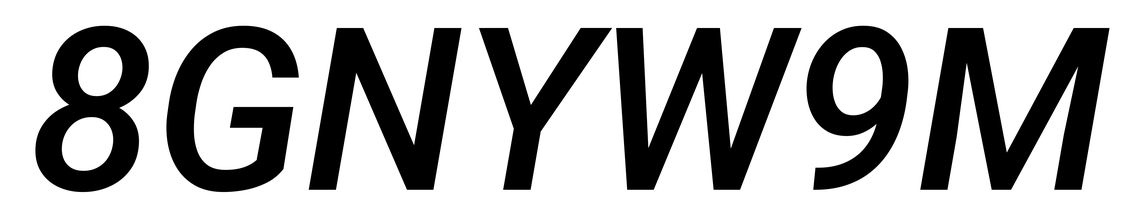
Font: Roboto-Italic_Medium_Italic